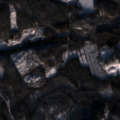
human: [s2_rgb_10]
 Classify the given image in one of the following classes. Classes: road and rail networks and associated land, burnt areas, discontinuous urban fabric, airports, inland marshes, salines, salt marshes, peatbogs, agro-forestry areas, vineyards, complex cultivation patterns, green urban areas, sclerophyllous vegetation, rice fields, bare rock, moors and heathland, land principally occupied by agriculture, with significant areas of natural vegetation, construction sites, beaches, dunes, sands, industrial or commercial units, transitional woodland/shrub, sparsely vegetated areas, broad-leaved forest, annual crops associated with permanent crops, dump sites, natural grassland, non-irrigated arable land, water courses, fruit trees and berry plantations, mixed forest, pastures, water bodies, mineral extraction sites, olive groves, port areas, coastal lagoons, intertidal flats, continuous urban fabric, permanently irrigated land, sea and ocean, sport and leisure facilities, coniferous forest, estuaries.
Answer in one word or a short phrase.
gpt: coniferous forest, mixed forest, transitional woodland/shrub